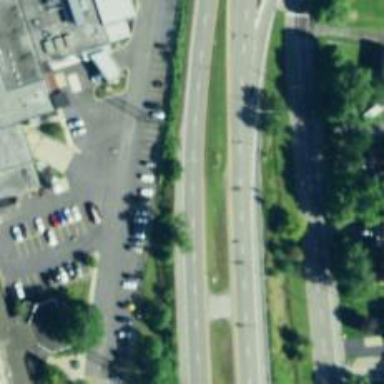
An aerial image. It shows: Primary highway that functions as expressway.